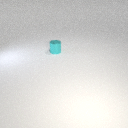
small cyan metal cylinder